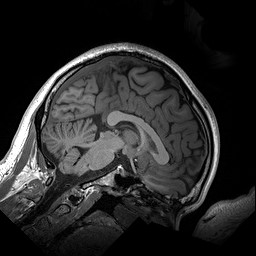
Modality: T1w
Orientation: sagittal
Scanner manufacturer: siemens
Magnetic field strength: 3 T
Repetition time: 2.2 s
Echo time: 0.00244 s